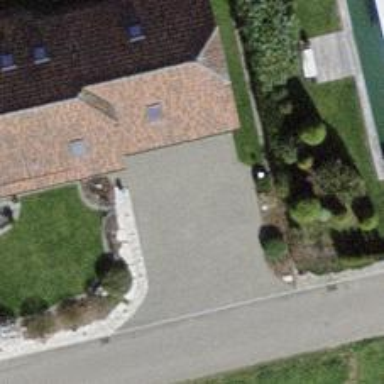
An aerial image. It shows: Driveway made of paving stones.